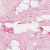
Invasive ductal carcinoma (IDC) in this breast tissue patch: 0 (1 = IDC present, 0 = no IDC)